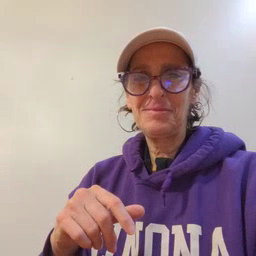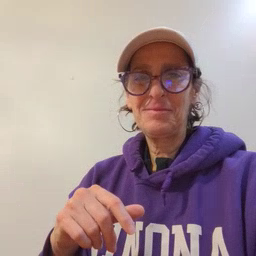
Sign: wake